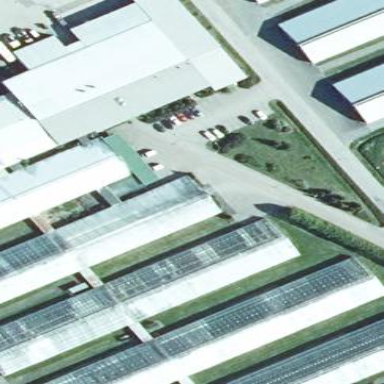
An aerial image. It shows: Greenhouse.